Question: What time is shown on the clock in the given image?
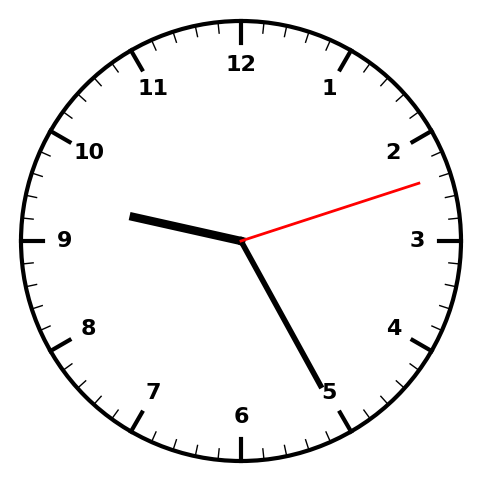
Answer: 09:25:12